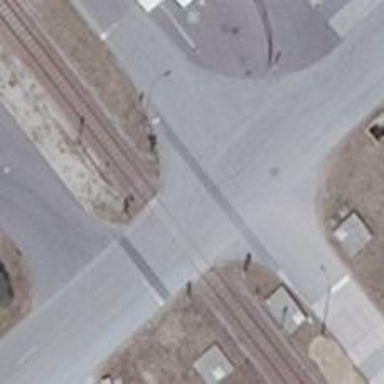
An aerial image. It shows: Railway level crossing.